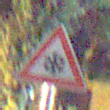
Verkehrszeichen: SchneeOderEisglaette
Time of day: Night
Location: Outdoor (Suburban)
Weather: PartlyCloudy
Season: NotSpecified
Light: Artificial